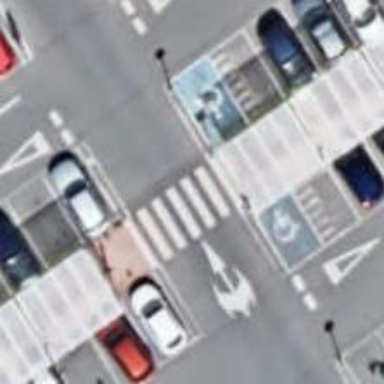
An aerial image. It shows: Uncontrolled footway crossing.